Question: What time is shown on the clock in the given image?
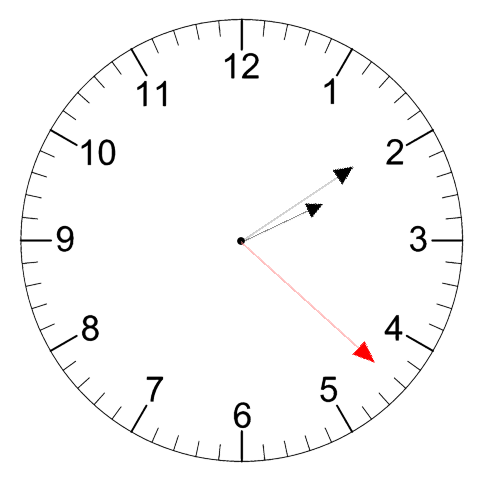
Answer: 02:09:22